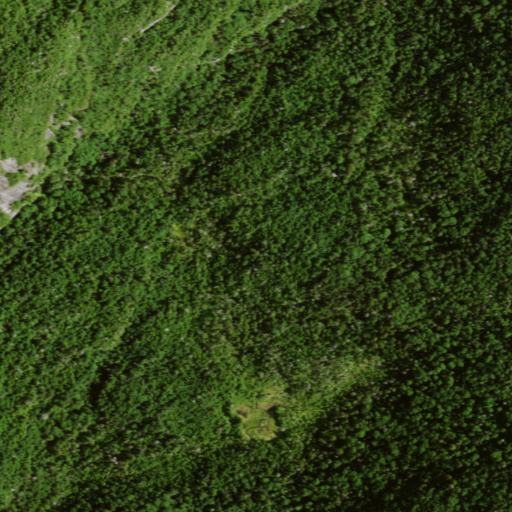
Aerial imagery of gap in New York named Ouluska Pass containing only evergreen forest